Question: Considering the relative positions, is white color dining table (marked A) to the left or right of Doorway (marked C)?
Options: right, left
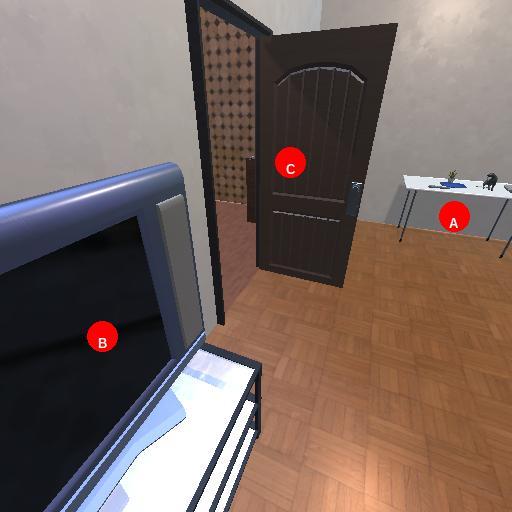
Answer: right